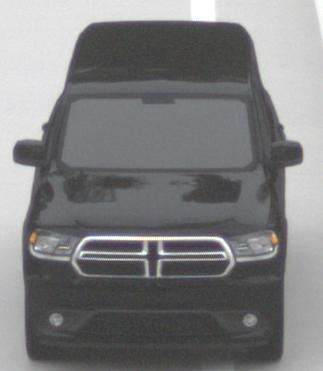
Make: Dodge
Model: Durango
Detailed model: Gen. 3
Model produced from: 2010
Doors: 5
Color: black
Road condition: dry road
Daytime: midday
Contrast: low contrast